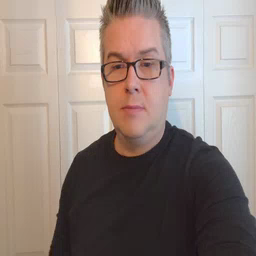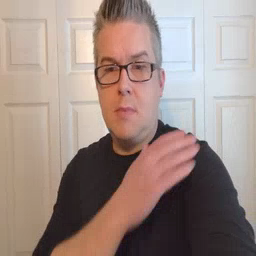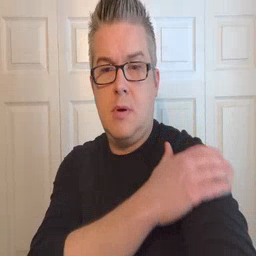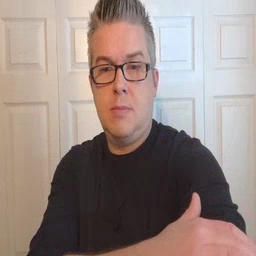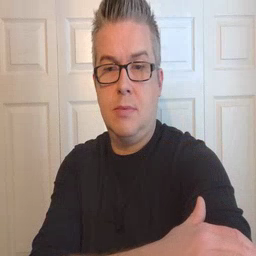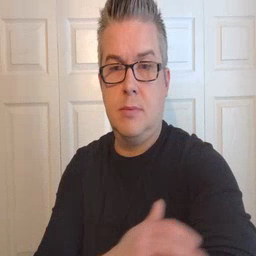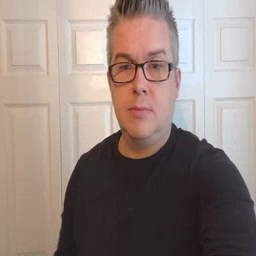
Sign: arm